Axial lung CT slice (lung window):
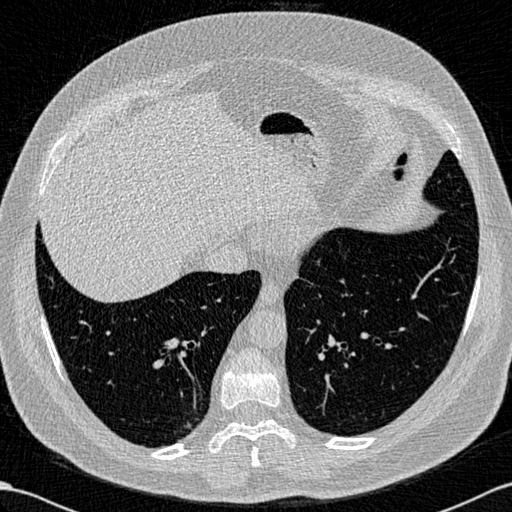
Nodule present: no